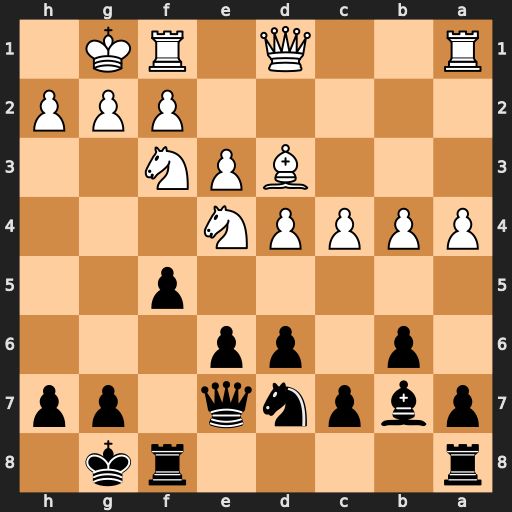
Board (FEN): r4rk1/pbpnq1pp/1p1pp3/5p2/PPPPN3/3BPN2/5PPP/R2Q1RK1
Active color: b
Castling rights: -
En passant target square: -
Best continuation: fxe4 Bxe4 Bxe4